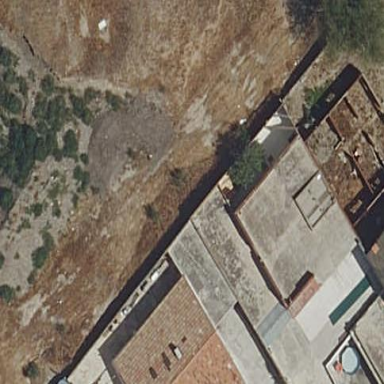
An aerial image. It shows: Residential building.